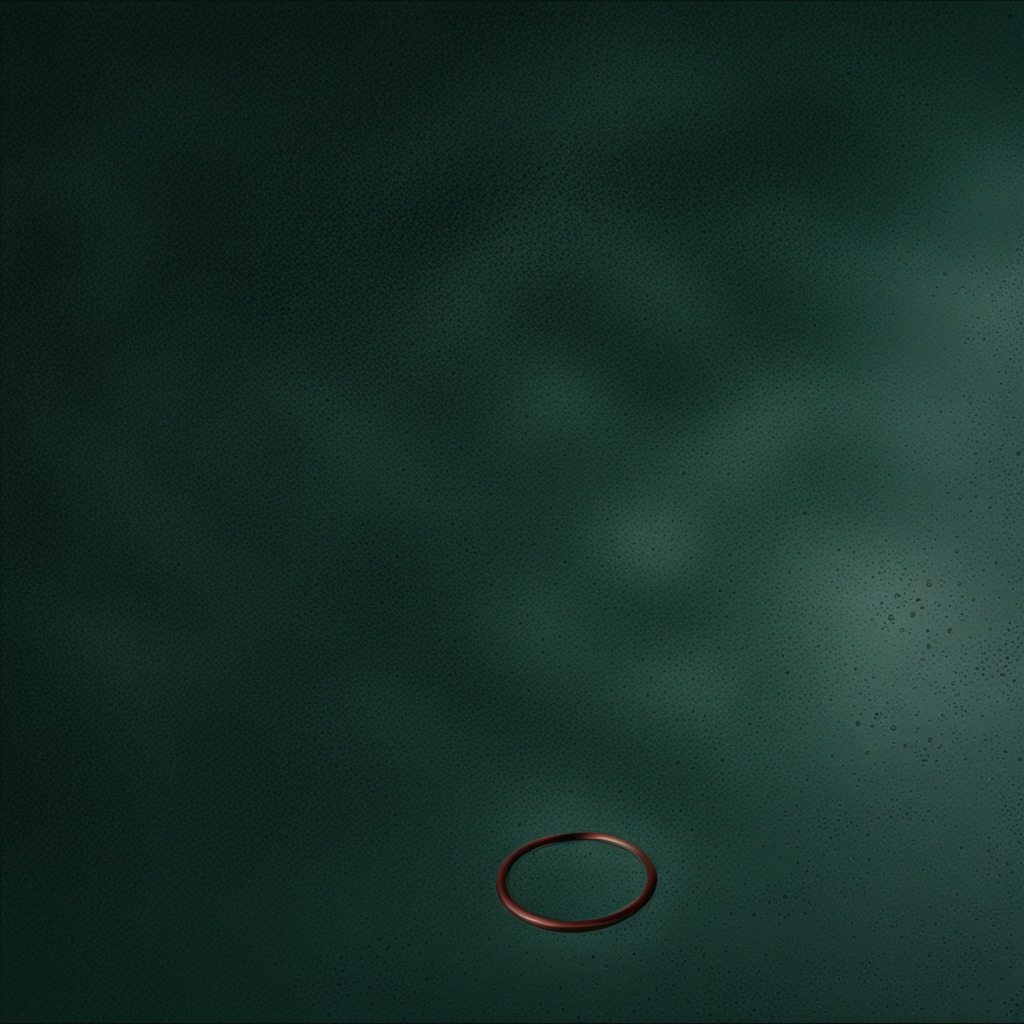
A rubber O-ring lies on the green rubber mat inside a workshop at night.